Field crop: maize
Growth stage: 1
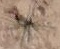
Species: salsola